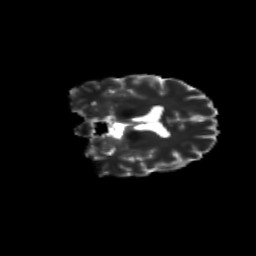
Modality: T2w
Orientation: coronal
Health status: ill
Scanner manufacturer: siemens
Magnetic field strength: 3 T
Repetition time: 13.7 s
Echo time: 0.098 s